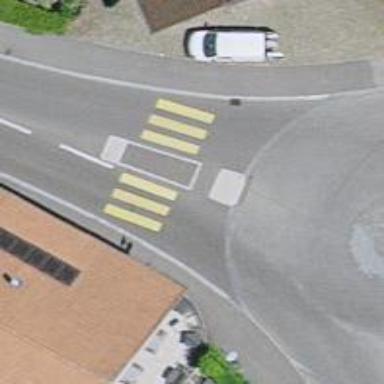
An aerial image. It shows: Zebra crossing with pedestrian island.